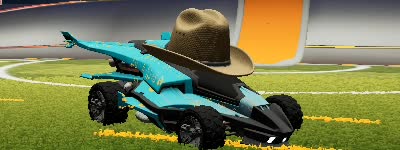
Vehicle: aftershock